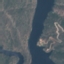
Land use / land cover class: River